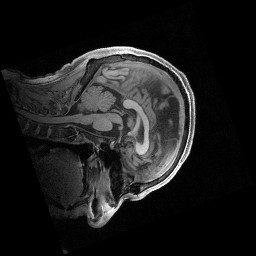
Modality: T1w
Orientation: sagittal
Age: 53
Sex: male
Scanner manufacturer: siemens
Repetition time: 2.4 s
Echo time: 0.00231 s